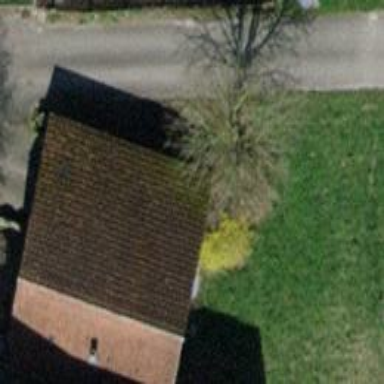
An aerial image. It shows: Shed.